Question: I want to be able to use the Phabricator Conduit API to get historical information about a task such as when it was assigned/unassigned and when it moved columns on a workboard.
I've looked through the Conduit API <URL> and I'm able to give a Project PHID and get information on the current state of the tasks on the workboard, but not their history.
This is an example of the information I'd like to get back through the API
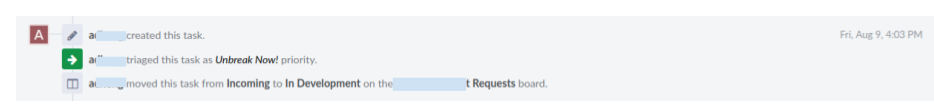
Answer: You can use <URL>. It's a frozen method, but I don't see any modern methods to get this info.
Example result:
'''
{
"2059": [
{
"taskID": "2059",
"transactionID": "36573",
"transactionPHID": "PHID-XACT-TASK-4fyapons4cxspcv",
"transactionType": "core:columns",
"oldValue": null,
"newValue": [
{
"columnPHID": "PHID-PCOL-l47qpqaqky5cucv53jtj",
"boardPHID": "PHID-PROJ-ogxwp55og5rqok56vmot",
"fromColumnPHIDs": {
"PHID-PCOL-azcgsgut44vew2sfqhh7": "PHID-PCOL-azcgsgut44vew2sfqhh7"
}
}
],
"comments": null,
"authorPHID": "PHID-USER-gimad45egg7tcccxd6co",
"dateCreated": "<PHONE>"
},
{
"taskID": "2059",
"transactionID": "36572",
"transactionPHID": "PHID-XACT-TASK-y2fjn5yzby4mdz6",
"transactionType": "core:edge",
"oldValue": [],
"newValue": [
"PHID-CMIT-idy5uamuuz3eespdsmvd"
],
"comments": null,
"authorPHID": "PHID-USER-gimad45egg7tcccxd6co",
"dateCreated": "<PHONE>"
},
{
"taskID": "2059",
"transactionID": "36382",
"transactionPHID": "PHID-XACT-TASK-rwanaewpmqpzslc",
"transactionType": "core:subscribers",
"oldValue": [
"PHID-USER-2clcr42jsfygiyne64kq",
"PHID-USER-whapfbsypxiafuoy3wi5",
"PHID-USER-gimad45egg7tcccxd6co"
],
"newValue": [
"PHID-USER-whapfbsypxiafuoy3wi5",
"PHID-USER-gimad45egg7tcccxd6co"
],
"comments": null,
"authorPHID": "PHID-USER-2clcr42jsfygiyne64kq",
"dateCreated": "<PHONE>"
},
[...]
'''